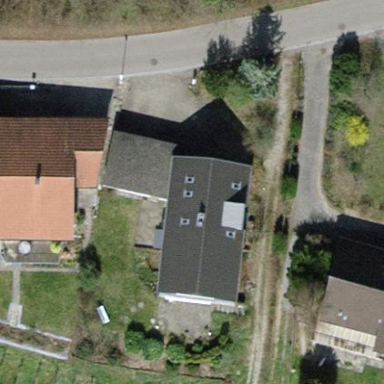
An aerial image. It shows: Detached building with gabled roof.